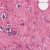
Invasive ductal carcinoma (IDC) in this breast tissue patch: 0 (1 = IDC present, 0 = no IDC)